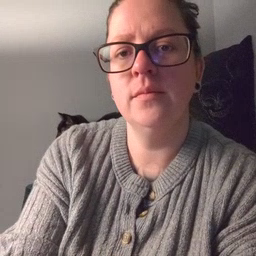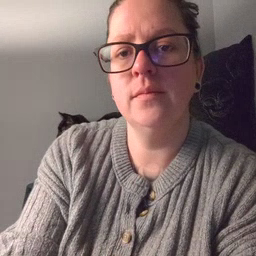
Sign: horse